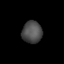
Tissue: lung
Cell type: Epithelial cells
Senescence score: 0.2229
Nuclear area (px): 431
Mean DAPI intensity: 76.269